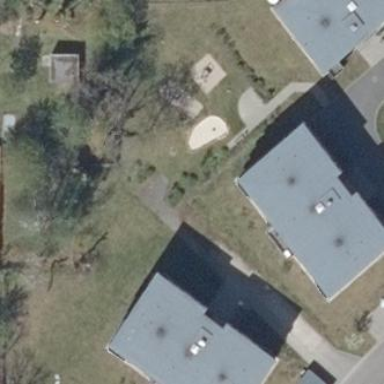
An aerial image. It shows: Playground area for leisure land.